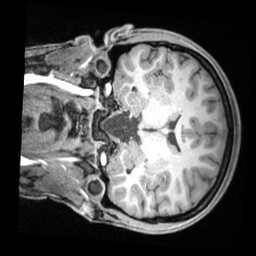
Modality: T1w
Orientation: coronal
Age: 19
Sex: female
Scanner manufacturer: siemens
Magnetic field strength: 3 T
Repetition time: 1.68 s
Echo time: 0.00188 s